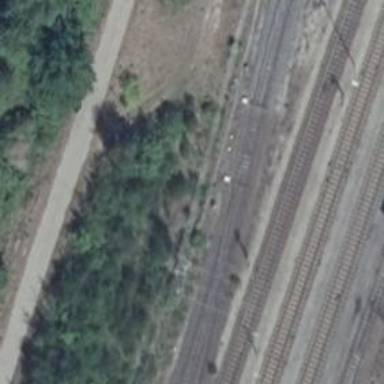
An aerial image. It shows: Railway switch.